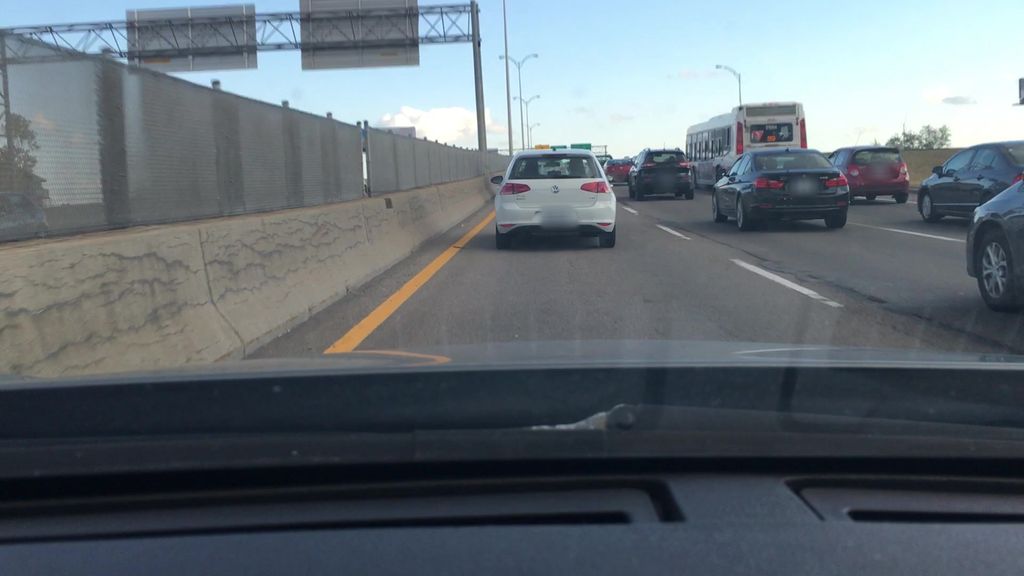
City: montreal